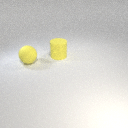
large yellow rubber sphere in front of large yellow rubber cylinder